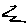
Label: zigzag